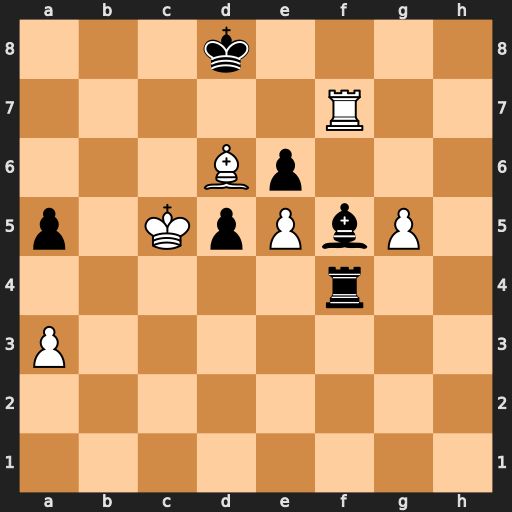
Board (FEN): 3k4/5R2/3Bp3/p1KpPbP1/5r2/P7/8/8
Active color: w
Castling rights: -
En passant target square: -
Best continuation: Kc6 Rc4+ Bc5